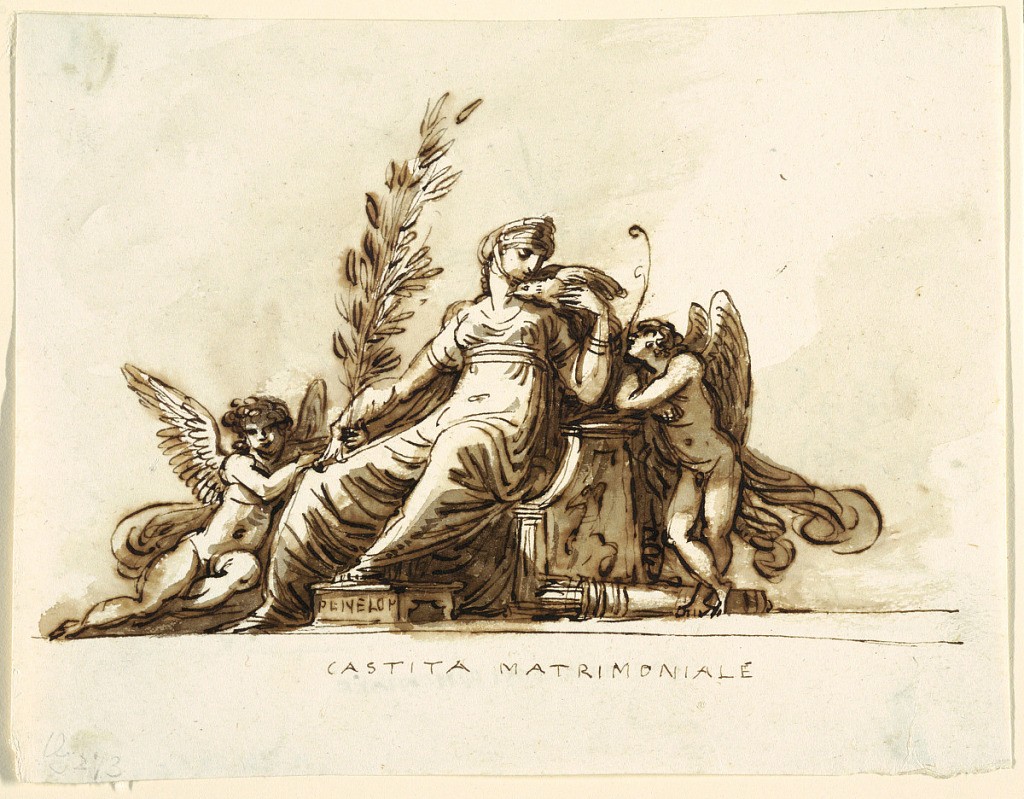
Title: Matrimonial Chastity, Sala di Corneglia, Palazzo Cavina, Faenza
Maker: Felice Giani, Italian, 1758–1823
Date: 1816
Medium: Pen and brown ink, brush and brown wash on rolled paper
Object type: Drawing
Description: Woman sits holding branch in right hand, dove sits upon her left shoulder. Inscribed in ink, on foot stool: PENELOP. Cupid leans upon her seat. Winged girl sits, left, upon ground. Inscribed below: CASITA MATRIMONIALE. Verso: pen sketch showing woman holding branch. Dove sits upon her palm. Winged child enters with two wreaths. Cupid stands at right. Inscription below: CASITA MATRIMONIALE.